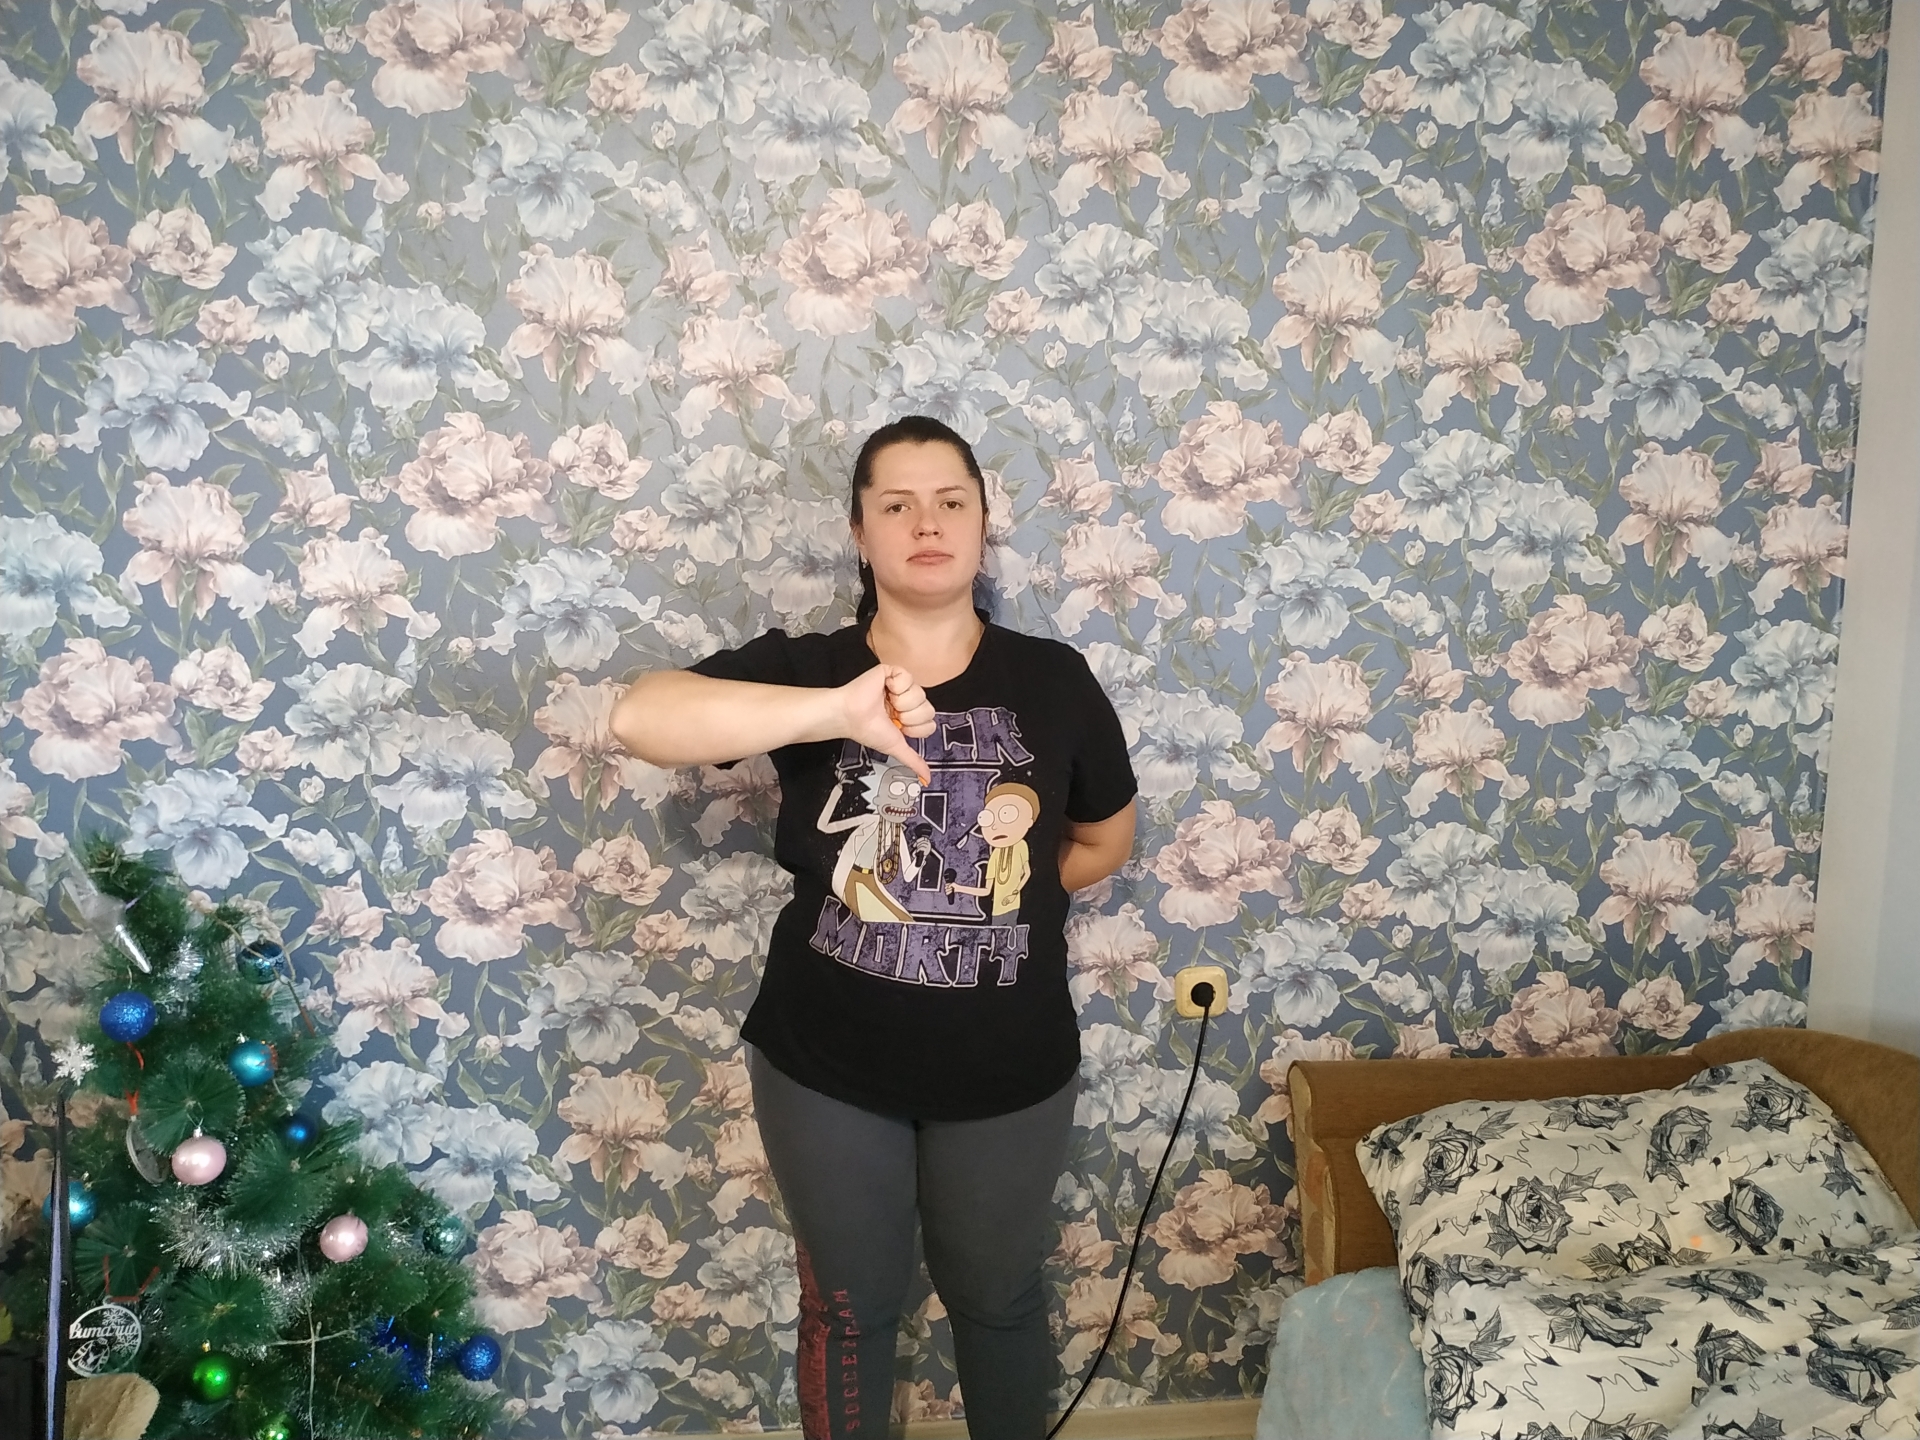
Label: clear